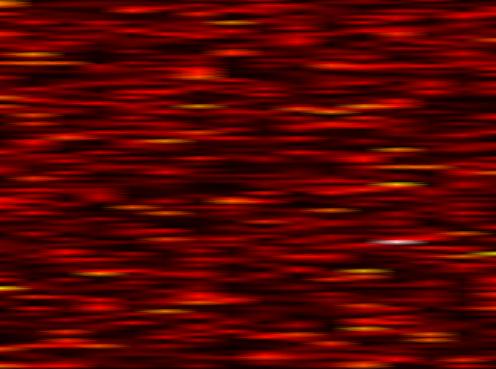
Label: FOFDM